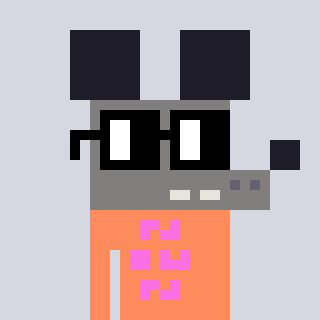
a pixel art character with square black glasses, a mouse-shaped head and a peachy-colored body on a cool background